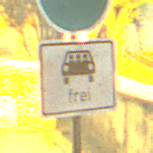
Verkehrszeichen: MehrfachbesetzePersonenkraftwagenFrei
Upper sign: Busssonderstreifen
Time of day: Night
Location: Outdoor (Urban)
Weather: PartlyCloudy
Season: NotSpecified
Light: Artificial